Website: home-depot
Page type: account-selection
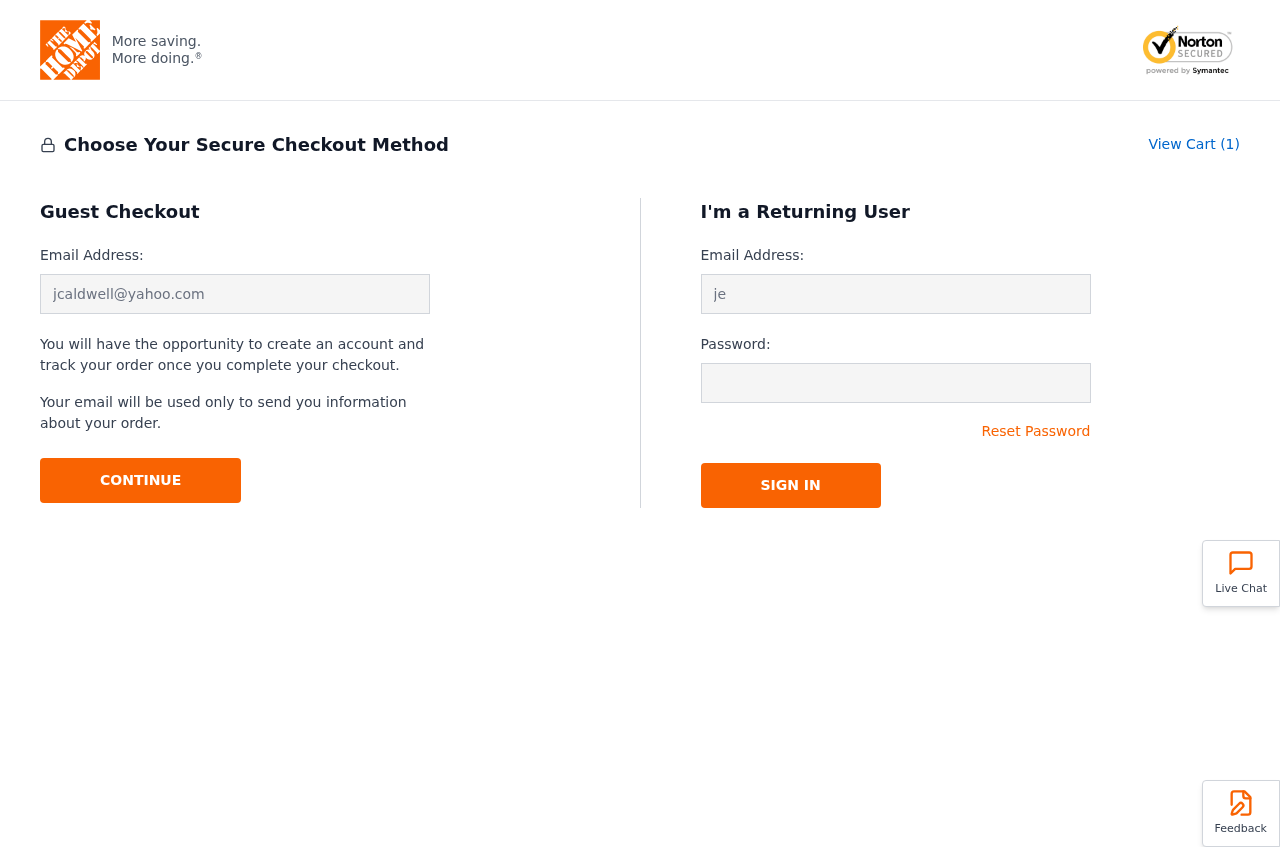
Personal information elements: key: PII_EMAIL
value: jcaldwell@yahoo.com
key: PII_LOGIN_USERNAME
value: jessica2506
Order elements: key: ORDER_NUM_ITEMS
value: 1